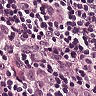
Metastatic tissue present: yes